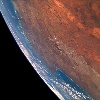
Label: land